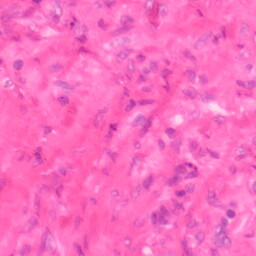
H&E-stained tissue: Colon